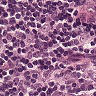
Metastatic tissue present: no